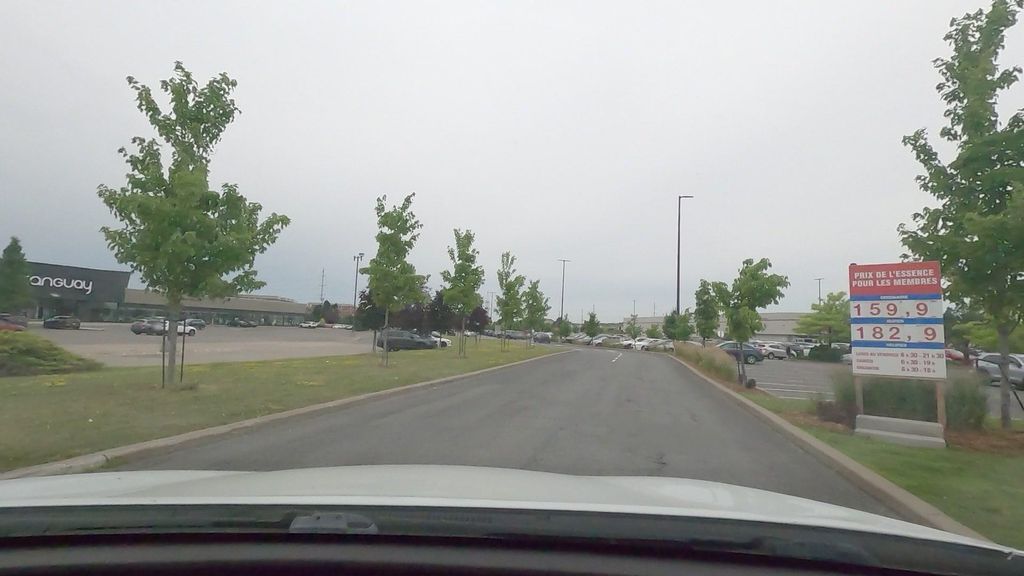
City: montreal